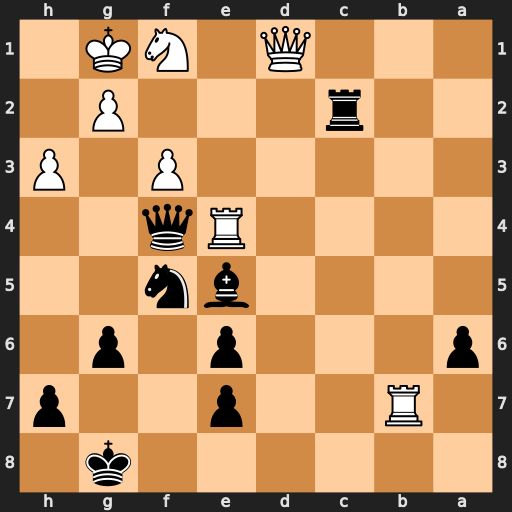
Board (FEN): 6k1/1R2p2p/p3p1p1/4bn2/4Rq2/5P1P/2r3P1/3Q1NK1
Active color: b
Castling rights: -
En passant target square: -
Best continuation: Bd4+ Qxd4 Nxd4 Rxf4 Ne2+ Kh2 Nxf4